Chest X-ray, PA view. Patient: 52 years old, sex M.
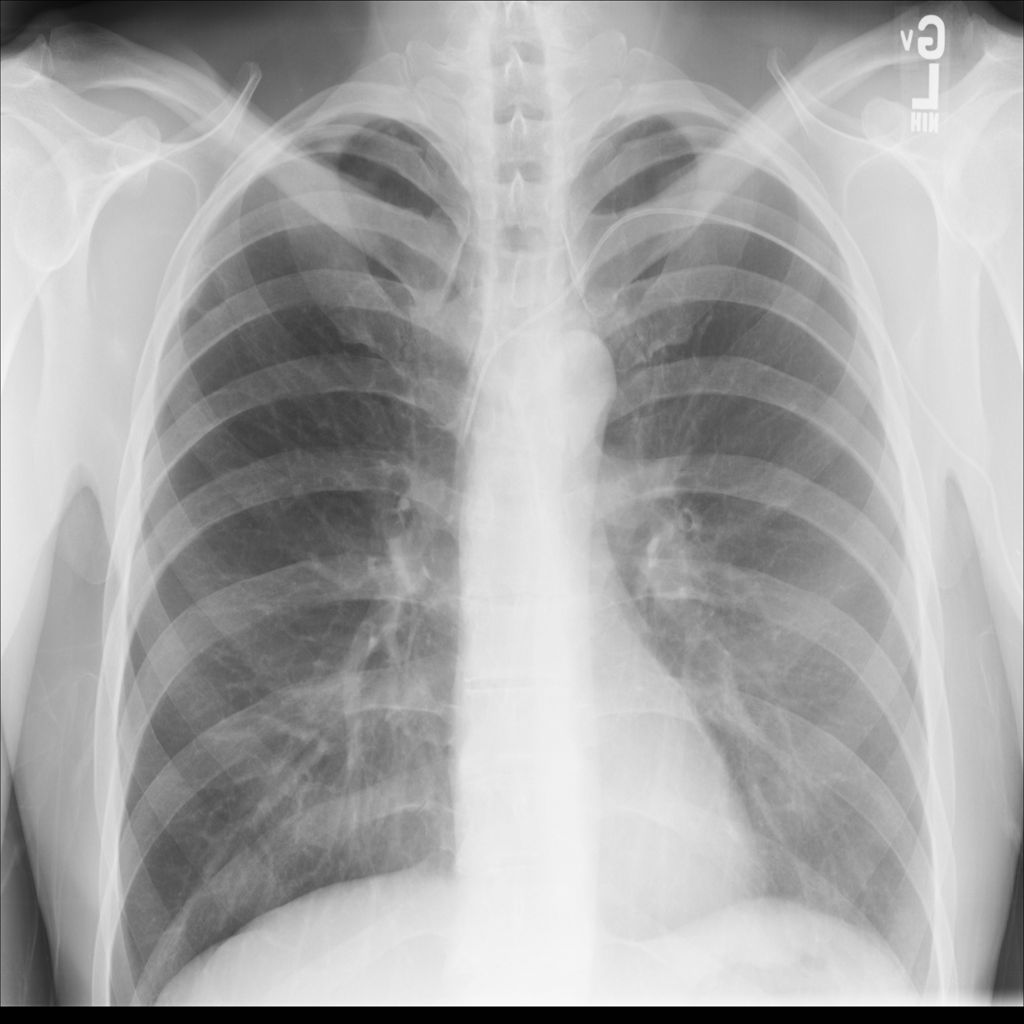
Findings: No Finding